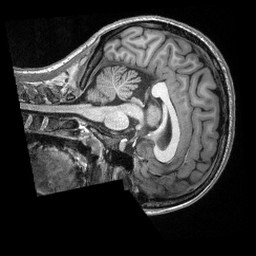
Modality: T1w
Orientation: sagittal
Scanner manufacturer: siemens
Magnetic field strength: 3 T
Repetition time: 2.3 s
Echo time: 0.00308 s